Question: I would like a 'flex-direction: column;' flexbox container whose width grows to fit the containing elements.
<URL>

The grey div is the flexbox container, and the red divs are contained inside and layed out in columns with flexbox. The grey div needs to expand/contract its width to perfectly contain the red children divs. Is this possible?
'''
.container {
display: flex;
flex-direction: column;
flex-wrap: wrap;
max-height: 290px;
align-content: flex-start;
padding: 2px;
background: grey;
}
.child {
background: red;
width: 100px;
height: 100px;
margin: 2px;
}
'''
'''
<div class="container">
<div class="child"></div>
<div class="child"></div>
<div class="child"></div>
<div class="child"></div>
<div class="child"></div>
<div class="child"></div>
<div class="child"></div>
<div class="child"></div>
</div>
'''
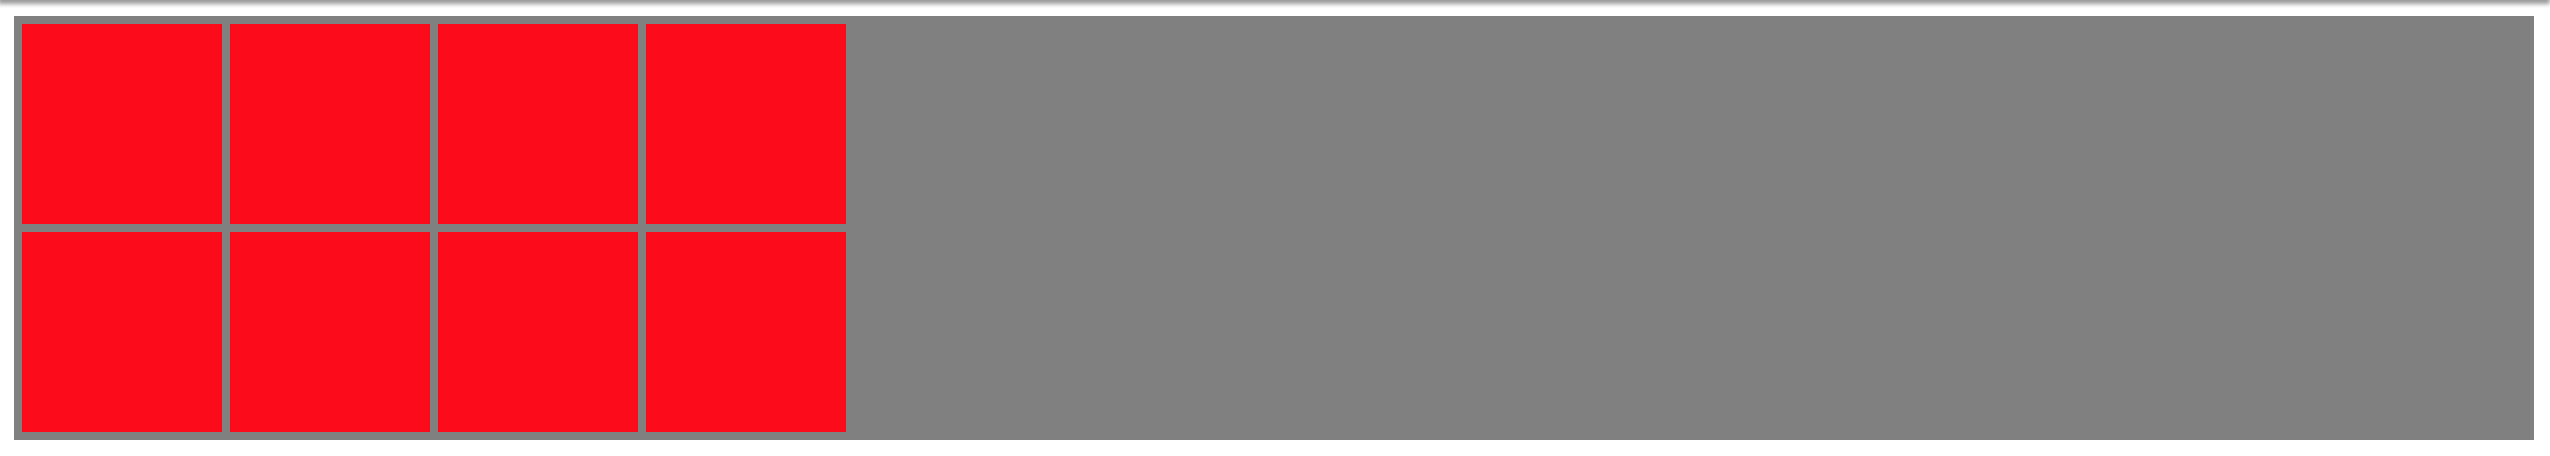
Answer: # "Solution"
I use the term solution lightly as this is difficult to do without fixed rows like Tomas suggested , or generally without some high degree of hacking. Furthermore, the height halves unless there are 2 rows completed and the containing div cannot be reduced in size reliably; comment out child 7 and see what happens. Then when you also uncomment 8 see that it goes back to 'normal'.
<URL>
---
# I'd like to offer a little background
The default 'flex-flow' is 'row nowrap', this sets a certain width 'x' on the element lucky enough to receive that rule. It appears that in this case changing the 'flex-flow' to 'column' reset the width 'x' defined on that element. The element takes the width 'x' as if it were 'flex-flow: row nowrap' (try this for yourself).
There's a whole heap of width inheritance issues that stem from this, we cannot set the 'flex-basis' property (it's not meant to behave like this I believe) so we need to wrap everything in another element '.container' which we can define width on, and put the actual column styles on a '.row' element instead. However, '.container' will not shrink either. At best we have our column properly defined in width with the '.container'(ing) element for both doing it's own thing.
Thus we require a pseudo element '::after' to provide the background with correct width, including some 'margin' and 'calc()' hacks to simulate padding.
I could type a lot more but I don't think this is a viable solution at all, really just a 'proof' of how it cannot be done nicely.
If you wanted to add more rows you'd have to change the width from 50% for 2 (1/2), to 33% for 3 (1/3) etc... it's not really as scaleable as editing the HTML itself.
So to conclude, there's a working demo for 2 rows only but for now this doesn't seem plausible with that current HTML markup structure.